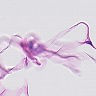
Metastatic tissue present: no